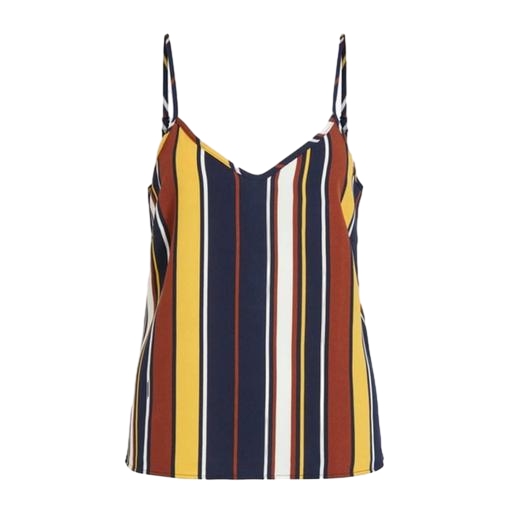
multicolor parker v neck cami, multicolor stripe-print top, multicolor petite nicole tie waist strappy cami vest, white background